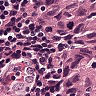
Metastatic tissue present: yes